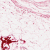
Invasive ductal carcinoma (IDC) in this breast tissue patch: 0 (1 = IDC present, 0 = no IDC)